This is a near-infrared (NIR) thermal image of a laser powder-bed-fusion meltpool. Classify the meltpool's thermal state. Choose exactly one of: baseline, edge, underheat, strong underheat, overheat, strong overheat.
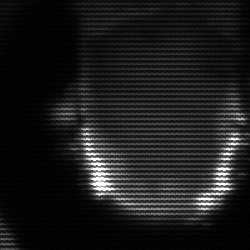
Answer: baseline